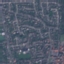
Land use / land cover: Residential